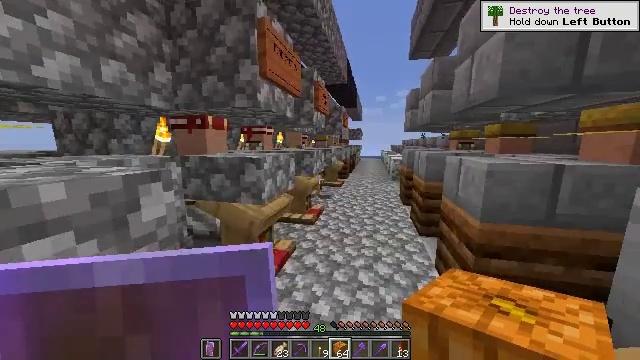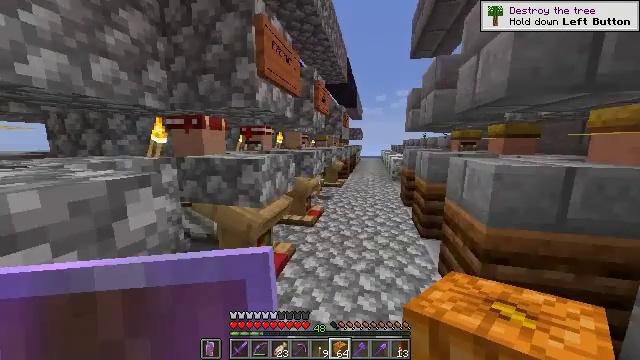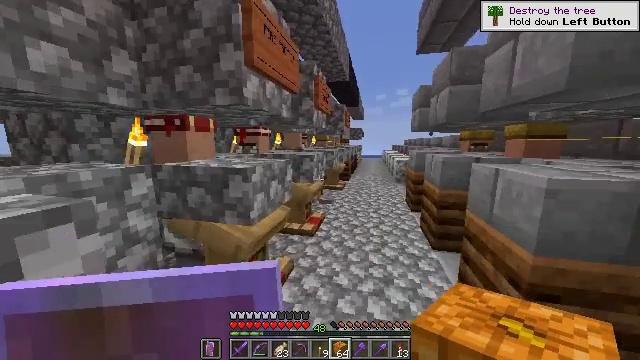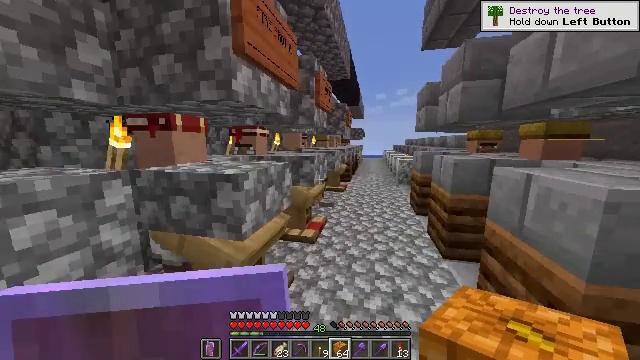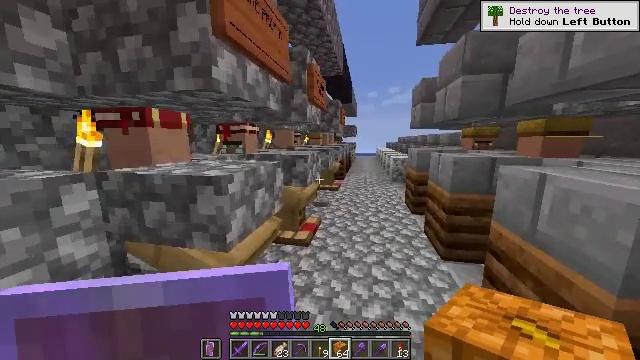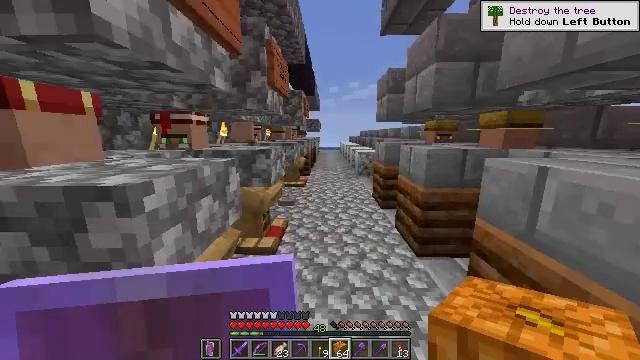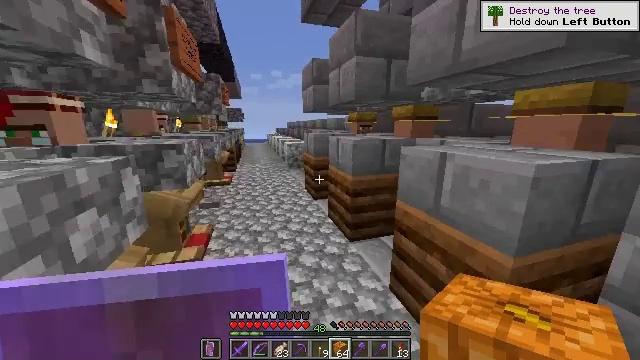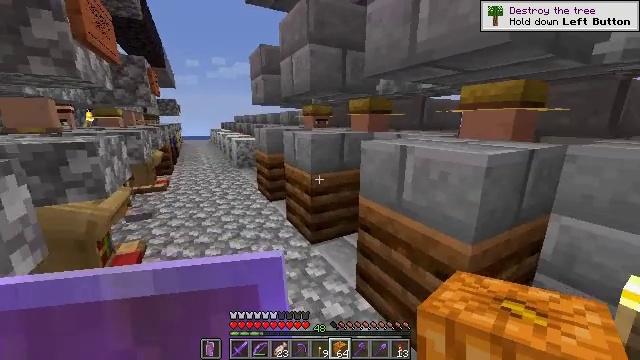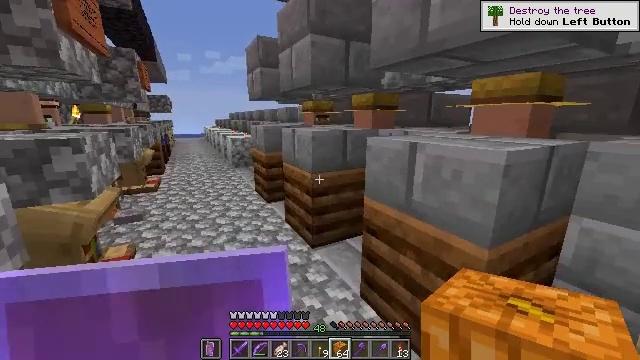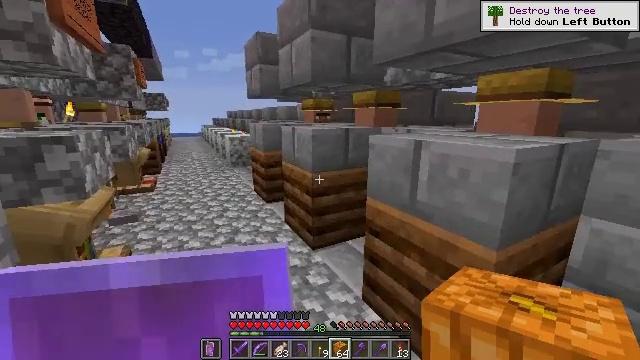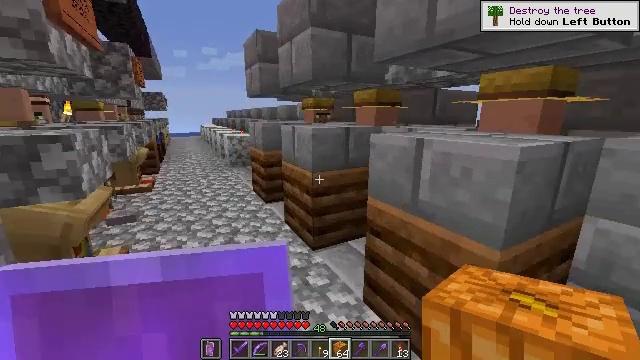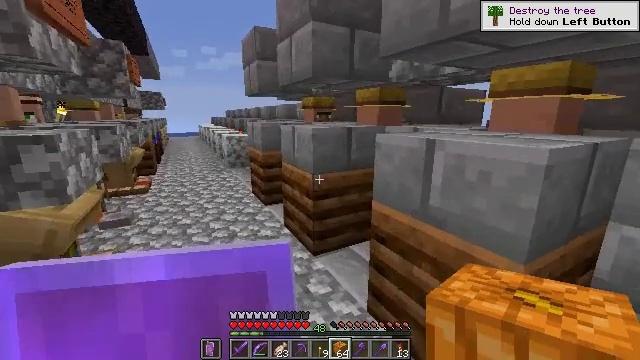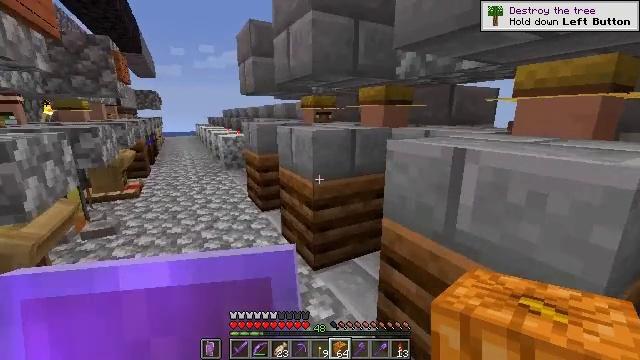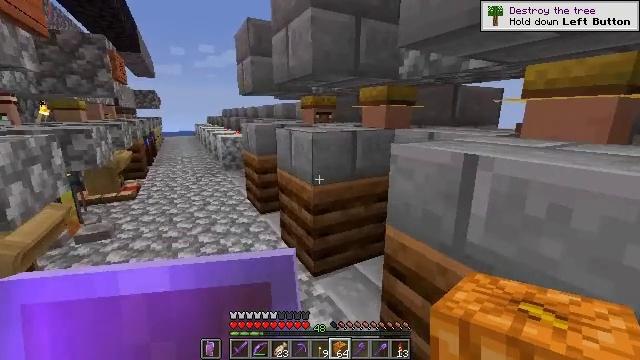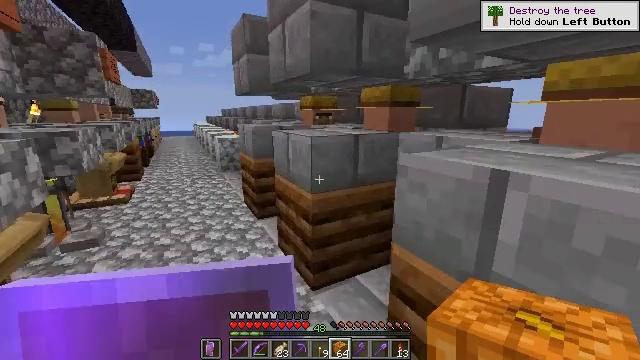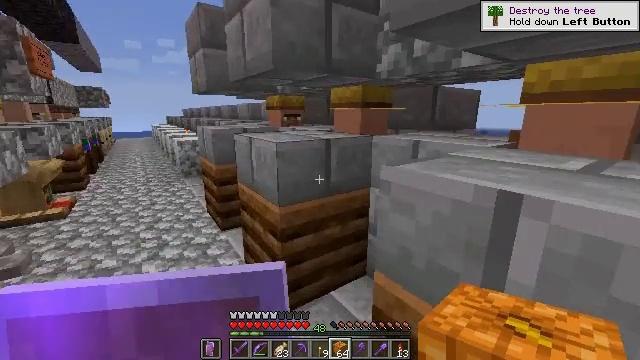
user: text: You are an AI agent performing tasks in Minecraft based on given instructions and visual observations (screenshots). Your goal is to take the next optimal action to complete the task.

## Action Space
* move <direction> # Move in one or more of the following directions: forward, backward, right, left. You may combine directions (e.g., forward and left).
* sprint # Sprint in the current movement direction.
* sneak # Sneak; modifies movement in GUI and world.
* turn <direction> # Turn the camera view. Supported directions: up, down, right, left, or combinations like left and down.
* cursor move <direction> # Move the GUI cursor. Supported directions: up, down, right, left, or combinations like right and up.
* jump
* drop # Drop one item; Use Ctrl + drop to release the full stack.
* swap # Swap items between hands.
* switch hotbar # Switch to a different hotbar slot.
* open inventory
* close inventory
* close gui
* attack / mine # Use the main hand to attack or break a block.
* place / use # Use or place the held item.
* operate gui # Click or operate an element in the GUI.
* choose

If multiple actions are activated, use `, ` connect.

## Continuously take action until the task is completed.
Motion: motion action
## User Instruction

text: craft item air
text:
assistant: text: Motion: move forward, sprint
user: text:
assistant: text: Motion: move forward, sprint
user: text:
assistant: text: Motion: move forward
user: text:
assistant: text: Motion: move forward, turn right
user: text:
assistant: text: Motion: turn right and down
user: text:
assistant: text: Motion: turn right and down
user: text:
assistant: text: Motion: turn right
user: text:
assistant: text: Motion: no_op
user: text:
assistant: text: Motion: no_op
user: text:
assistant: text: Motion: move forward
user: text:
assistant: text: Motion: move forward
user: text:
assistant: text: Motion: move forward
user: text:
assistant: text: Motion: move forward
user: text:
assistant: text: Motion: move forward
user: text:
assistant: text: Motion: move forward, turn right
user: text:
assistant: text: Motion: move forward, turn right
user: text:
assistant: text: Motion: move forward
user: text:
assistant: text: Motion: move forward
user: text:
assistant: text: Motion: move forward
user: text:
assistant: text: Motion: move forward, turn right and up
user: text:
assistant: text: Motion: move forward, turn right and up
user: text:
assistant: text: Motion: move forward, turn right
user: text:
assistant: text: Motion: move forward
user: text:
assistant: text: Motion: move forward
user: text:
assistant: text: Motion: move forward, turn left and up
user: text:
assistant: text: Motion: move forward, turn left and up
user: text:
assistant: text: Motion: move forward, turn left and up
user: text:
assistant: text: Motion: move forward, turn left
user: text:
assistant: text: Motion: move forward
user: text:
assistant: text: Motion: no_op